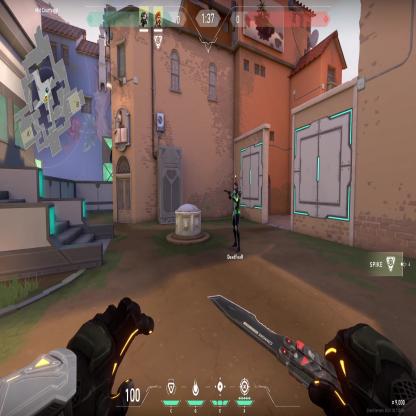
Label: teammate